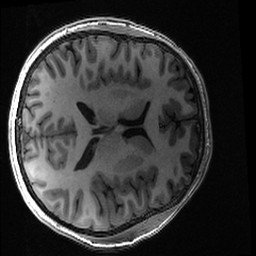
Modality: T1w
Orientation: axial